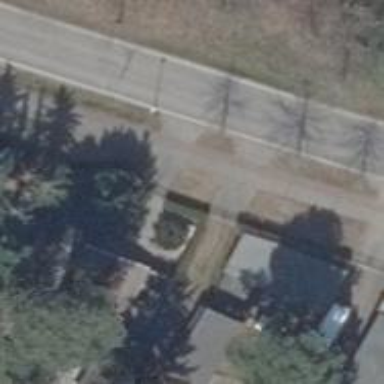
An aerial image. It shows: Driveway.